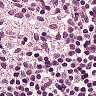
Metastatic tissue present: no